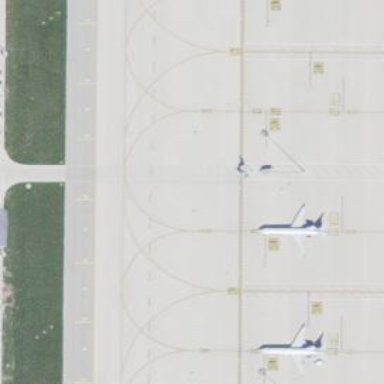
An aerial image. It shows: Image of taxiway at airport.